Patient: sex M, age 35
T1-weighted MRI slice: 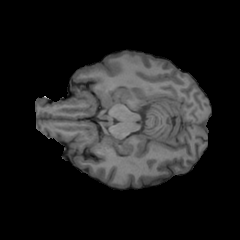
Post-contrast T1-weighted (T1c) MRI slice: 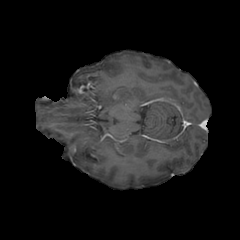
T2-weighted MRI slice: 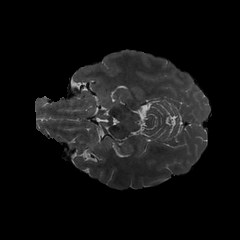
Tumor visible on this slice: no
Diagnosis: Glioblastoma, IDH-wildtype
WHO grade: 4